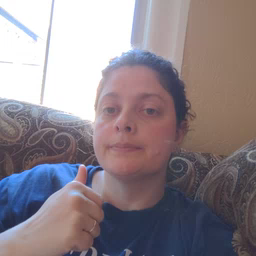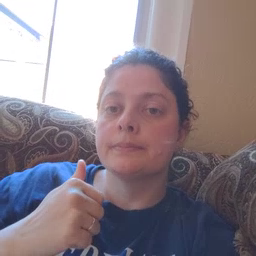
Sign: alligator